Aerial crown-view tile of a tropical tree (Barro Colorado Island, Panama), acquired 20240918:
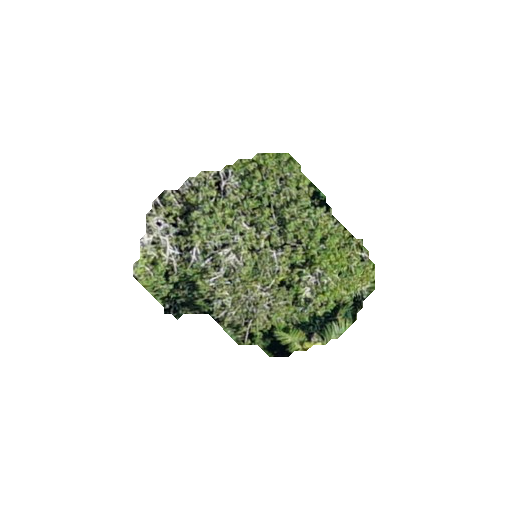
Species: Protium panamense
GBIF accepted scientific name: Protium panamense
Crown area: 51.617 m²